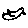
Label: bird